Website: slack
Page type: payment
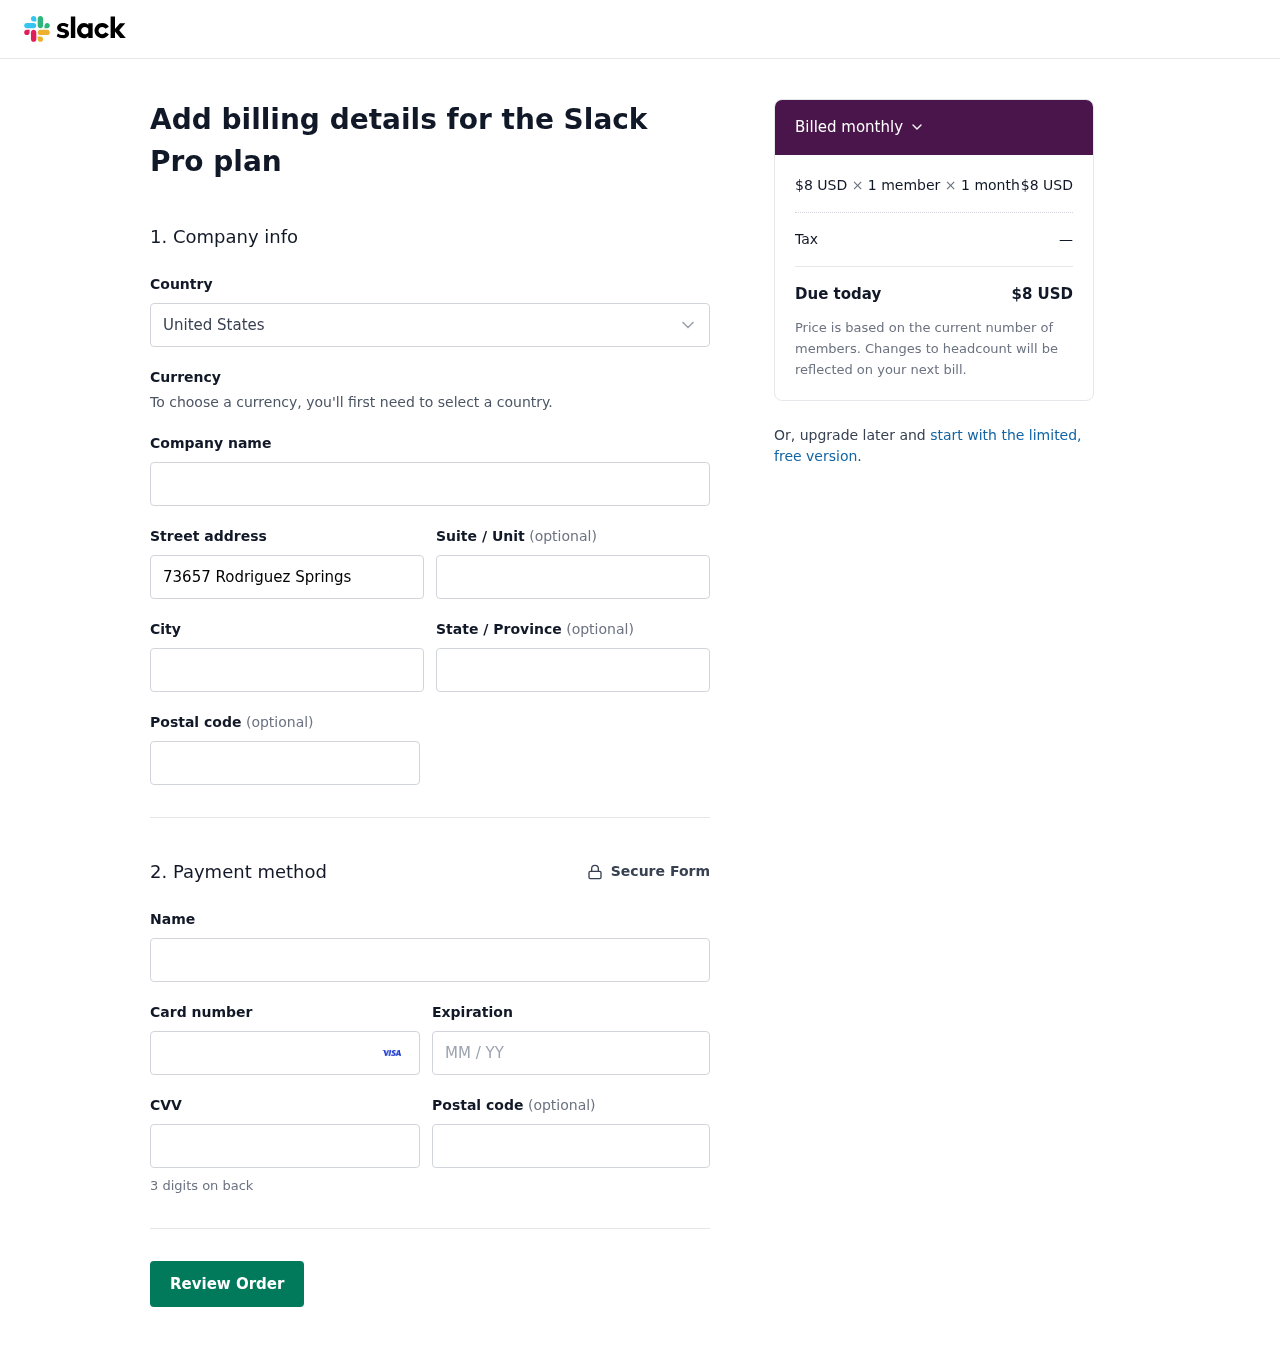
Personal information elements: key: PII_COUNTRY
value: United States
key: PII_STREET
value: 73657 Rodriguez Springs
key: PII_CITY
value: Jerryfort
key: PII_STATE
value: Maine
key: PII_POSTCODE
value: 19743
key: PII_FULLNAME
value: Patrick Lopez
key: PII_CARD_NUMBER
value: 4624 7003 8942 9088
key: PII_CARD_EXPIRY
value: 09/27
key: PII_CARD_CVV
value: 980
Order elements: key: ORDER_PRICE_PER_MEMBER
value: $8 USD
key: ORDER_NUM_MEMBERS
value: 1 member
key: ORDER_NUM_MONTHS
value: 1 month
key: ORDER_SUBTOTAL
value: $8 USD
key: ORDER_TAX
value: —
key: ORDER_TOTAL
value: $8 USD